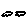
Label: cloud